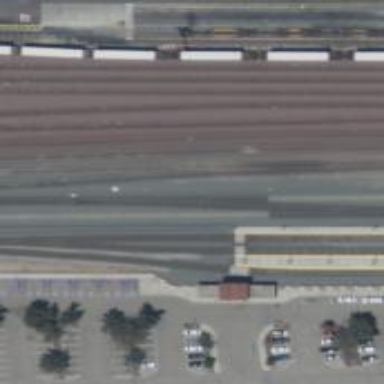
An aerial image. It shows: Railway crossing.